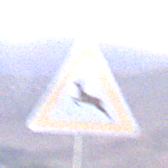
Verkehrszeichen: WildwechselRechts
Umgebung: Outdoor, Nature
Tageszeit: Dusk
Wetter: Clear
Licht: Natural
Jahreszeit: NotSpecified
Kontrast: LowContrast